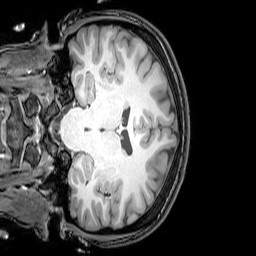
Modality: T1w
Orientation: coronal
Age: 22
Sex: female
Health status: healthy
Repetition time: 0.081 s
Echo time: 0.037 s